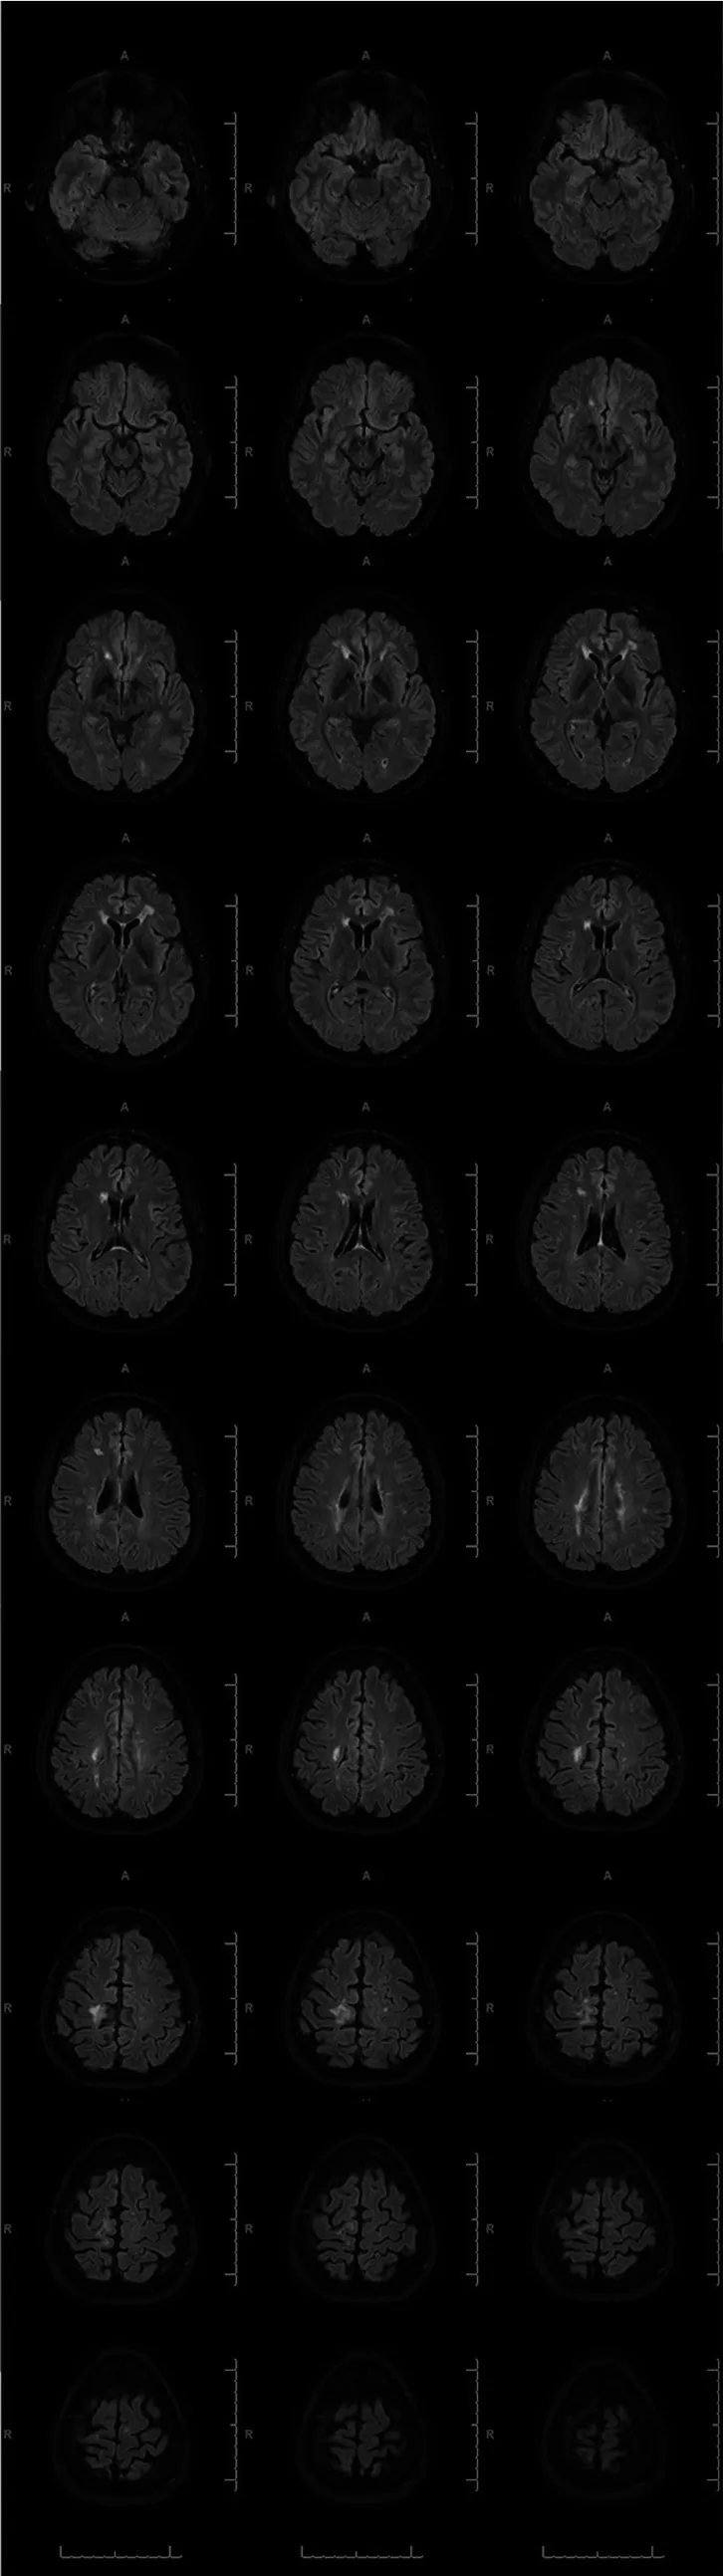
Abnormal MRI with IV Contrast. 2019 MRI brain FLAIR images utilizing a 3 T magnet with intravenous contrast show multiple zones of encephalomalacia due to prior traumatic brain injury and right ventricular catheterization.
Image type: radiology (mri)